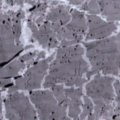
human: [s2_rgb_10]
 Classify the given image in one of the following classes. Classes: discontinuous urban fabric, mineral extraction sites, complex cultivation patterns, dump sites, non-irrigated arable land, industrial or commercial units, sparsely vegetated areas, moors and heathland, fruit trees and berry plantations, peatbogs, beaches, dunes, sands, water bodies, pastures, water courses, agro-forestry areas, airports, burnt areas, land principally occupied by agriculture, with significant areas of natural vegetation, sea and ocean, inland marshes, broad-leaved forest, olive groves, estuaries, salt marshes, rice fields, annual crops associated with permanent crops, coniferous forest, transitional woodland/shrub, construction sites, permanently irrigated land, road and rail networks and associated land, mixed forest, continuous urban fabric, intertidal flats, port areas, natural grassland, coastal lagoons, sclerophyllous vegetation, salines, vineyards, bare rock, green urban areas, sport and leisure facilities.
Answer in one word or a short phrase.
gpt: sea and ocean